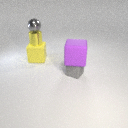
small yellow metal cylinder below small gray metal sphere